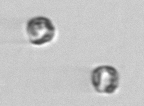
Label: Thalassiosira_sp_aff_mala